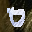
Label: 0